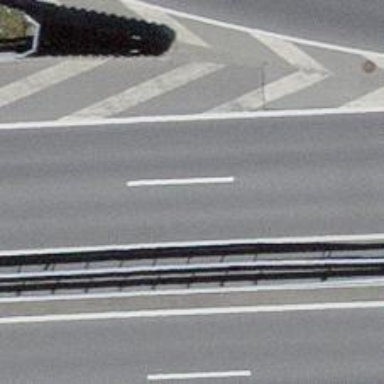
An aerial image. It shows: View of motorway.